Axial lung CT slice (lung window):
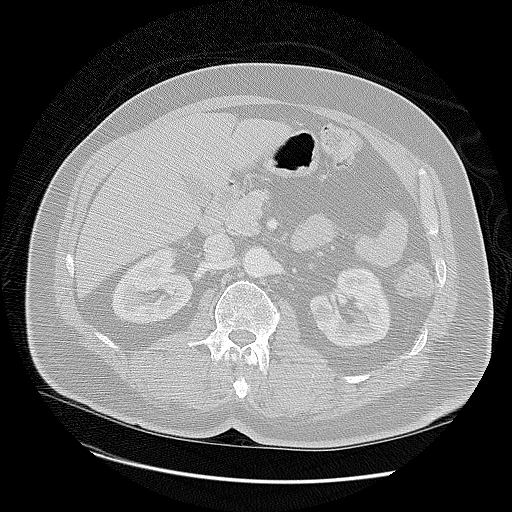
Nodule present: no